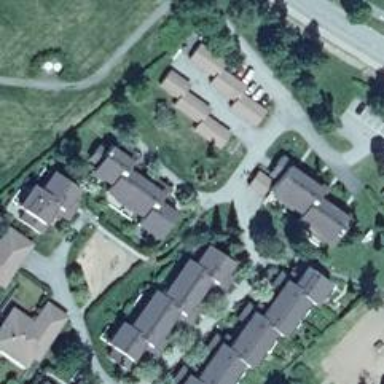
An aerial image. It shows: Living street.